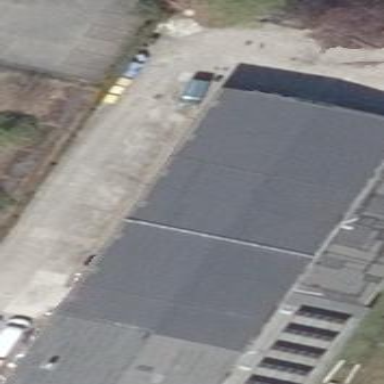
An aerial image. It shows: Commercial building.